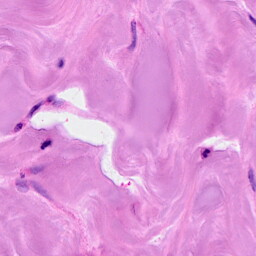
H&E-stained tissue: Breast